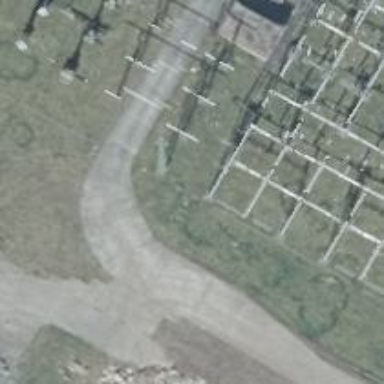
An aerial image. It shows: Power line with 3 cables. It uses busbar.